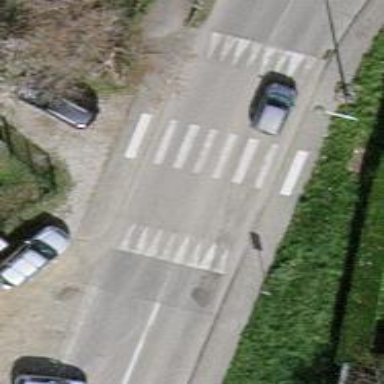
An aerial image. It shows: Uncontrolled zebra crossing on the road.